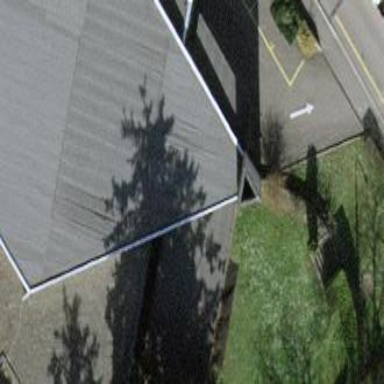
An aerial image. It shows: View of roof of building.